Aerial crown-view tile of a tropical tree (Barro Colorado Island, Panama), acquired 20240716:
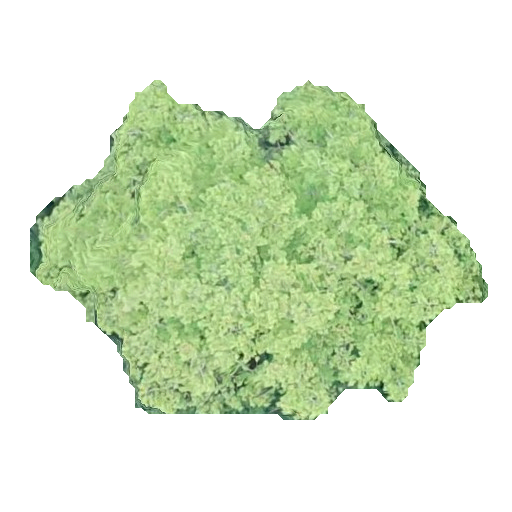
Species: Virola surinamensis
GBIF accepted scientific name: Virola surinamensis
Crown area: 162.966 m²